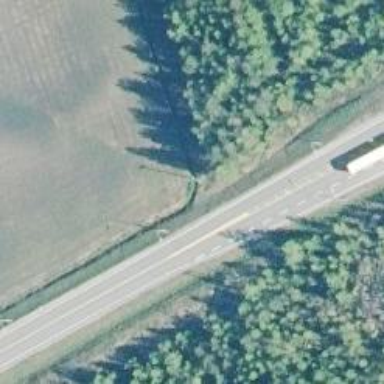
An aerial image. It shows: Asphalt road designated as trunk highway.